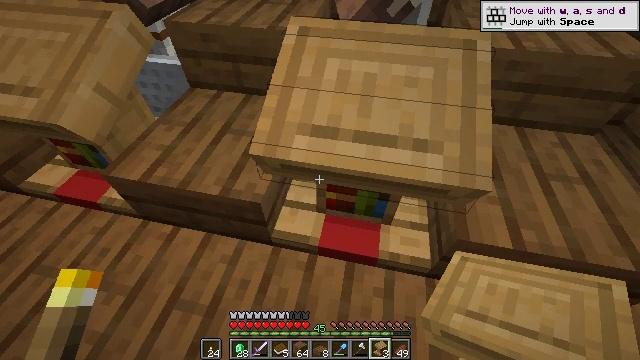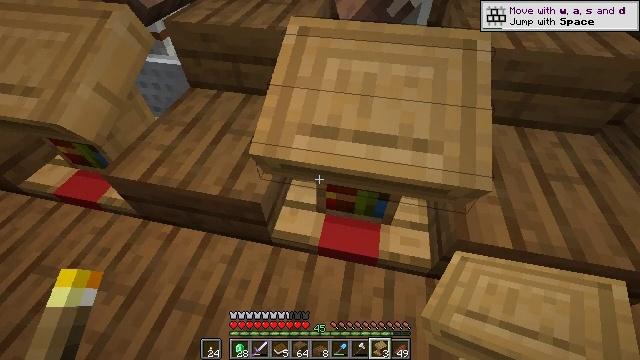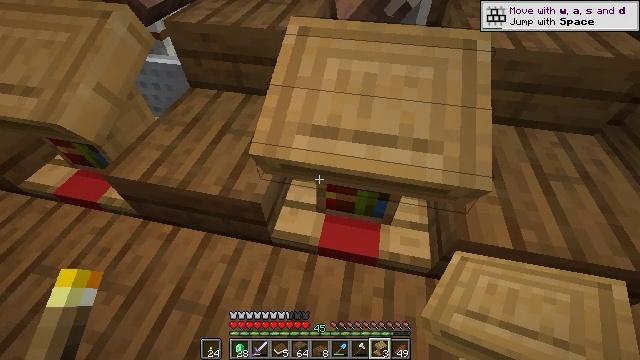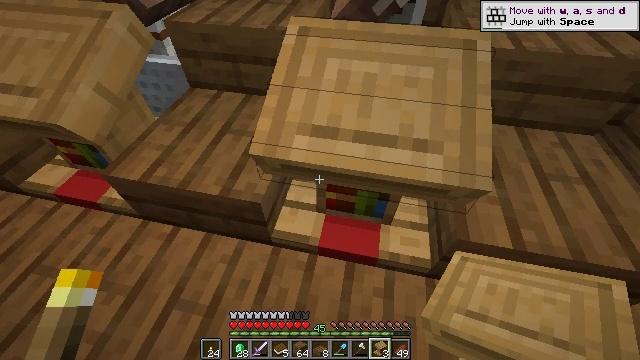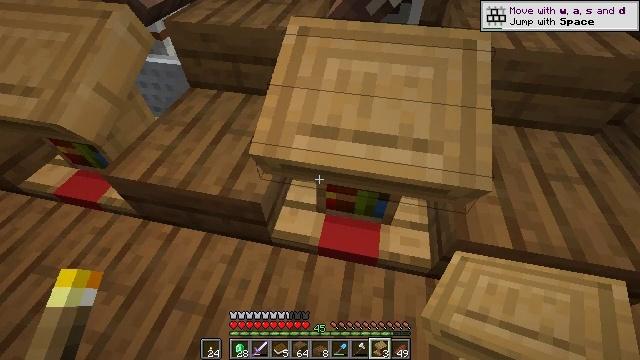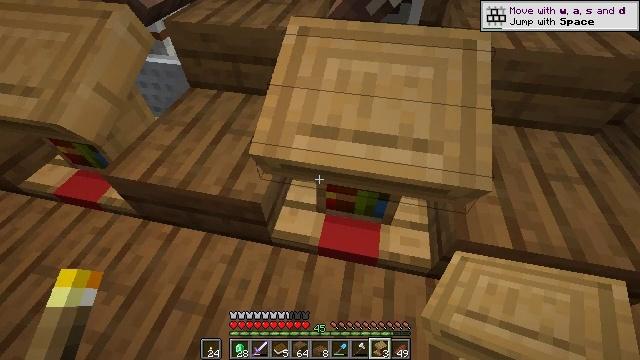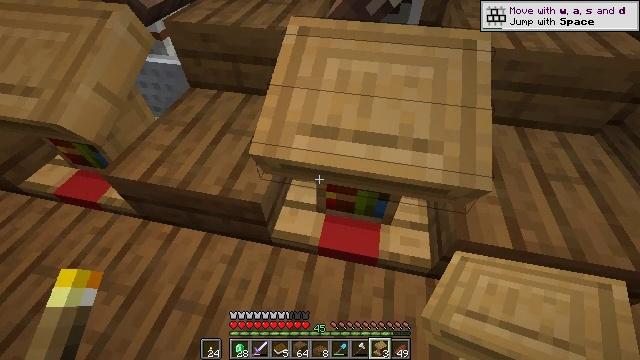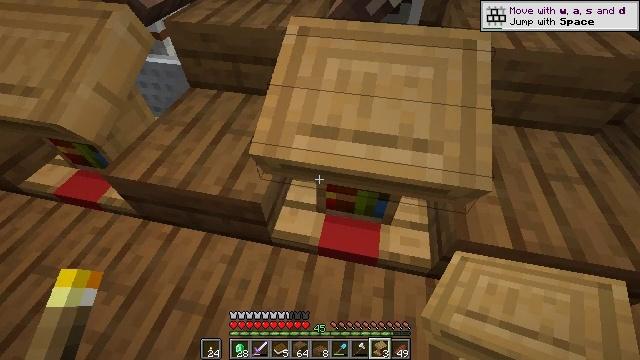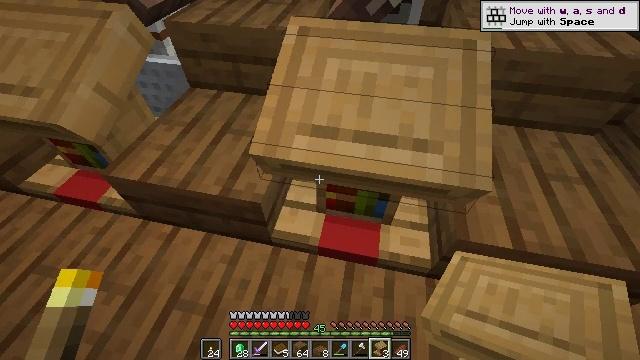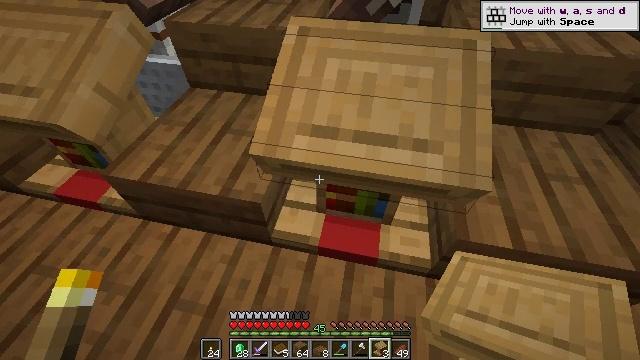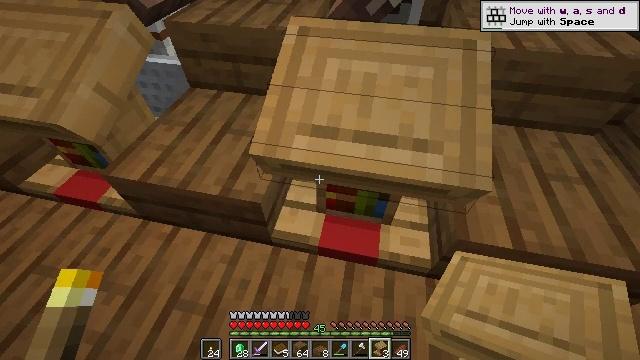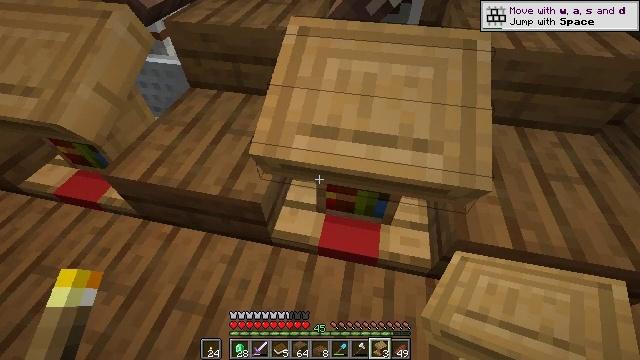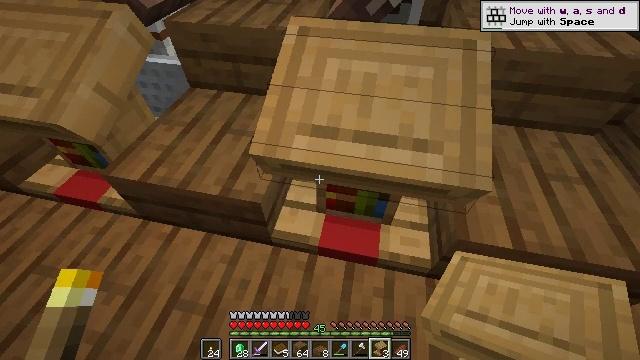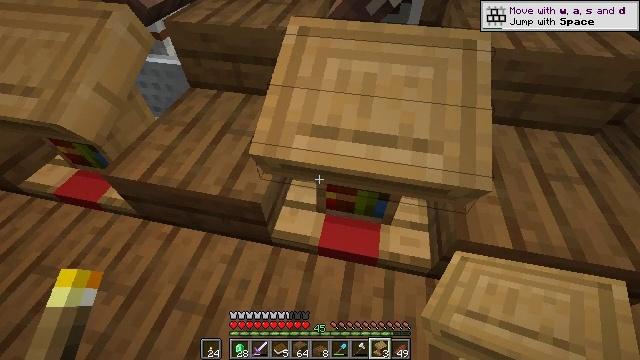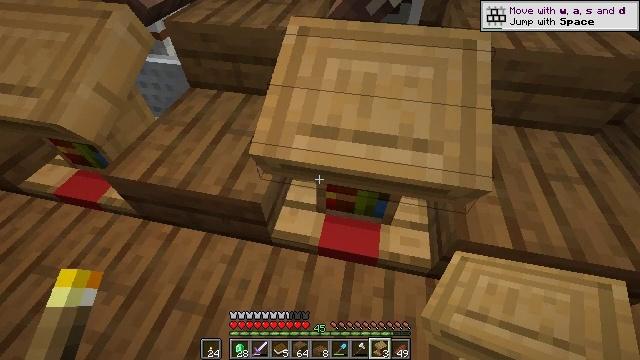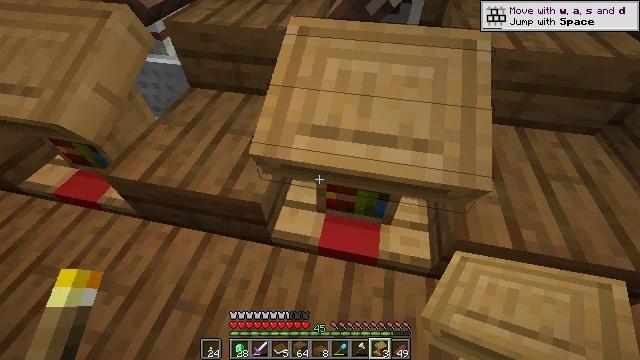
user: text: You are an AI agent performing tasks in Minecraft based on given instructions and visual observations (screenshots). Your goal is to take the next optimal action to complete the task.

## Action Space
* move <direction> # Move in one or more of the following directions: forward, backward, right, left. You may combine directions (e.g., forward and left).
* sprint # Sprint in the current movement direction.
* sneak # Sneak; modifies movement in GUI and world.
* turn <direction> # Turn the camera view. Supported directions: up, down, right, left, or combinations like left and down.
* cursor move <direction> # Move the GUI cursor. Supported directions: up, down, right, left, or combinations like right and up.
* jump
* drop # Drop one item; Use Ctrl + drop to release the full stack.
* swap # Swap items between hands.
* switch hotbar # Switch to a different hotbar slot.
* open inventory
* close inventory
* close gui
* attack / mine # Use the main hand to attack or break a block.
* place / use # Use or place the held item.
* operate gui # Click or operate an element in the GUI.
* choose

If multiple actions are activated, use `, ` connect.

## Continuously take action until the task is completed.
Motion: motion action
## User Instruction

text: Get spruce planks back into your inventory.
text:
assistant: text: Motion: no_op
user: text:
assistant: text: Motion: no_op
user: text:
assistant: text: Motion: no_op
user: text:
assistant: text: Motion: no_op
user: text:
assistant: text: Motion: no_op
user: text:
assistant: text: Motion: no_op
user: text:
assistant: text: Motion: no_op
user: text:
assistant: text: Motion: no_op
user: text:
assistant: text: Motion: no_op
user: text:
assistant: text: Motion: no_op
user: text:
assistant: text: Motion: no_op
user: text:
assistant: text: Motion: no_op
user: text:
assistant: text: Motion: no_op
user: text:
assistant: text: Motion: no_op
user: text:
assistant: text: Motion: no_op
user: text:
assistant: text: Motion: no_op
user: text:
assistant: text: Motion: no_op
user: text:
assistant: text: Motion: no_op
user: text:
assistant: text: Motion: no_op
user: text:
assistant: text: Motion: no_op
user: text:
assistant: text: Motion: no_op
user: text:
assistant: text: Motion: no_op
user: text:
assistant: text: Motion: no_op
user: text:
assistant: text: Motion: no_op
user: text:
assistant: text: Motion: no_op
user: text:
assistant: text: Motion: no_op
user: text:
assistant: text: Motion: no_op
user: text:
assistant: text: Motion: no_op
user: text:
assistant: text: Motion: no_op
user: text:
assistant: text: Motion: no_op